Question: If there is a Chromecast around and:
## If the html5 video controls are enabled, the cast buttons shows up in the control bar.
## If the html5 video controls are disabled, the cast button shows up on the top left.

I'd like to disable the native controls, but also include my own cast button, kind of what <URL> does, but the native button still shows up.
Is there anyway to reposition the Cast icon over the html5 video? or completely hide it ?
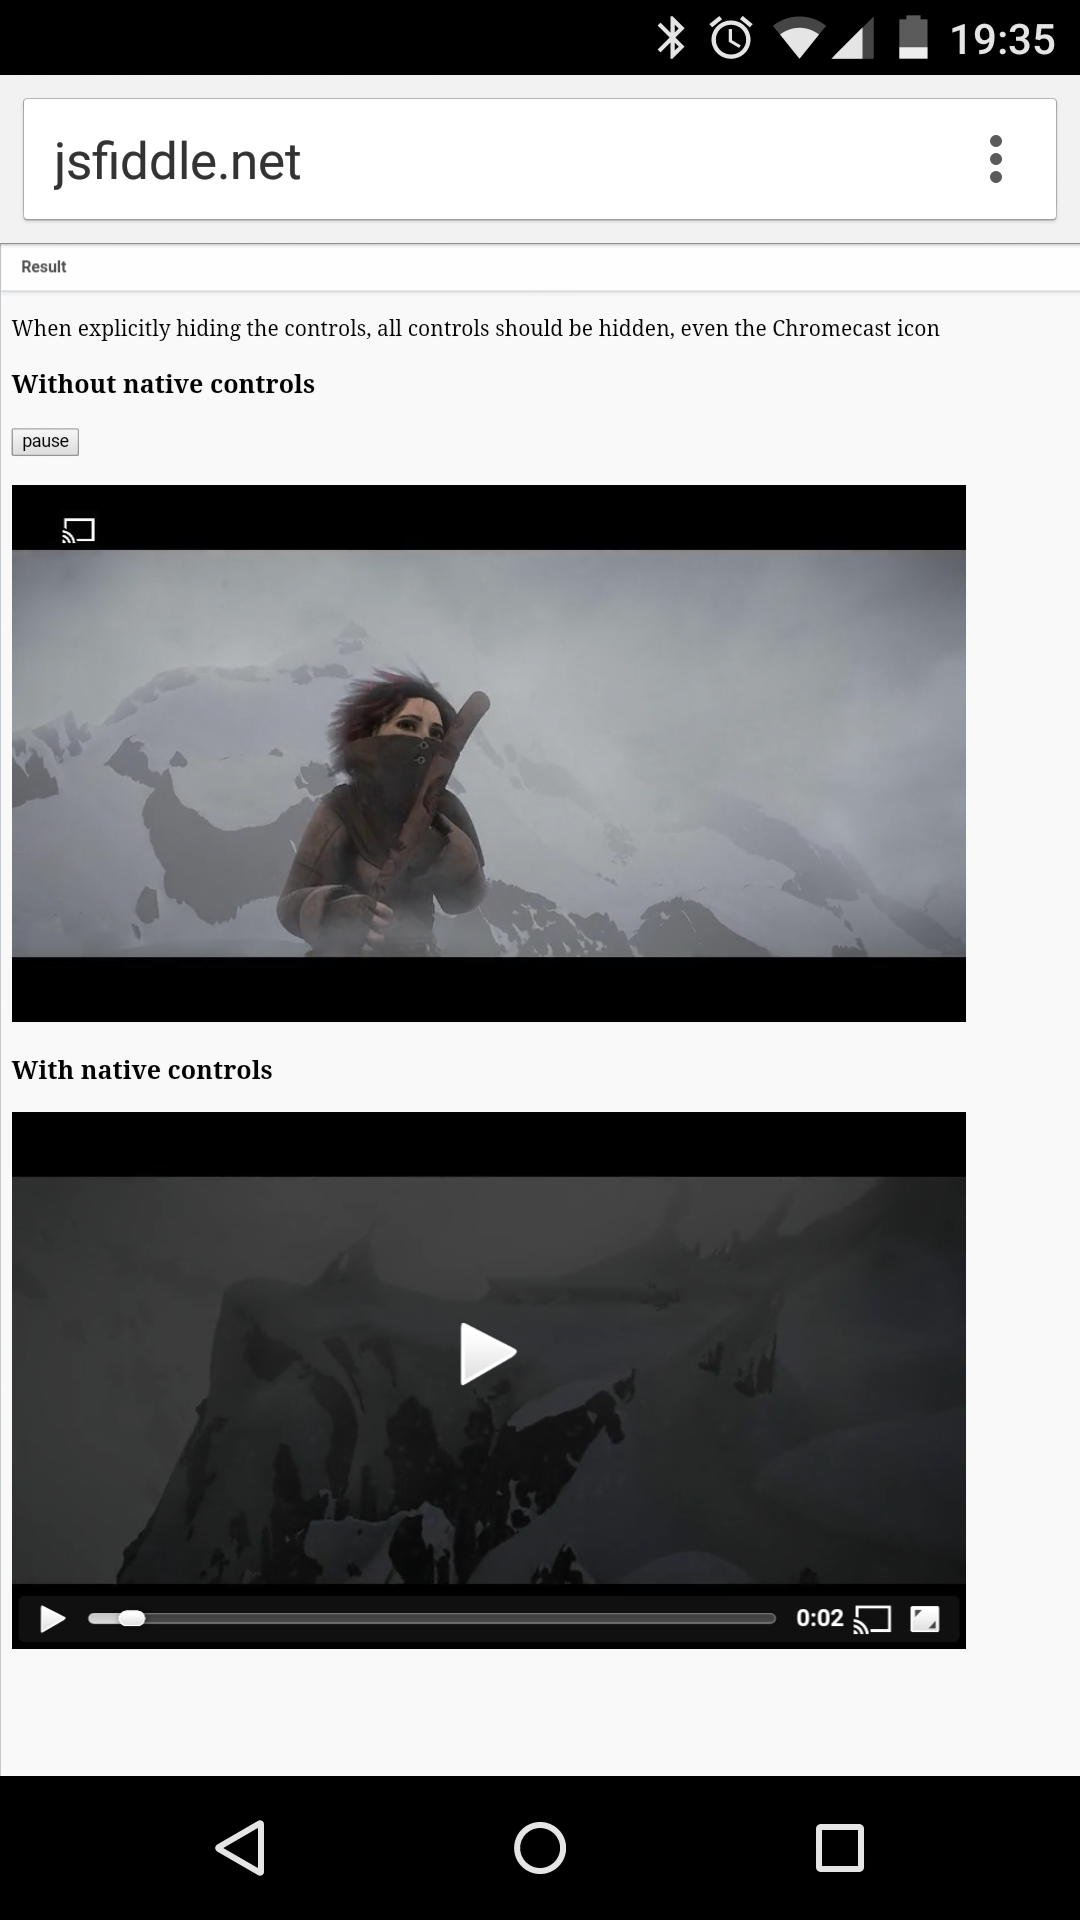
Answer: After searching the Chromium source code, I figured out how to do it:
'''
video::-internal-media-controls-overlay-cast-button {
display: none;
}
'''
Example: <URL>